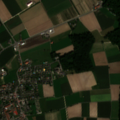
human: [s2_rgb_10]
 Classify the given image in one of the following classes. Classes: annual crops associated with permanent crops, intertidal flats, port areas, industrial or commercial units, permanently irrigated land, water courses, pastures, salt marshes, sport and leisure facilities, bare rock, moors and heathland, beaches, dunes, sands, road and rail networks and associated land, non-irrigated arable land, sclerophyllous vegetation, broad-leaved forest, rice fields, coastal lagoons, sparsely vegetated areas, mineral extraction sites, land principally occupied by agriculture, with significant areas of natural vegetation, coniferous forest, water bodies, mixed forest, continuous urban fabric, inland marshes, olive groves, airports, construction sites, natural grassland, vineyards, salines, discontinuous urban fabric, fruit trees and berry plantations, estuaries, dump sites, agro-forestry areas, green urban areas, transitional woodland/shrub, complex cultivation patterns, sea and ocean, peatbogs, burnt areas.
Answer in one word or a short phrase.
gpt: discontinuous urban fabric, non-irrigated arable land, broad-leaved forest